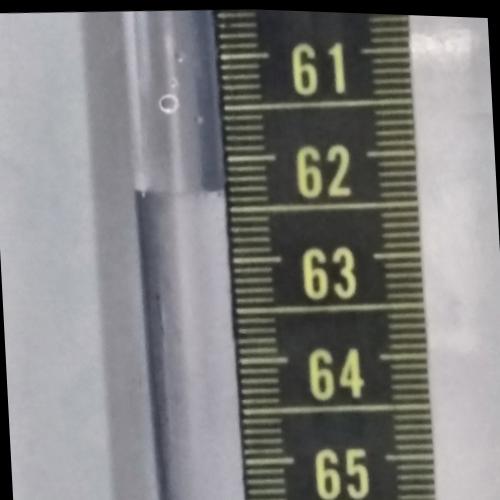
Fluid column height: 62.3 cm